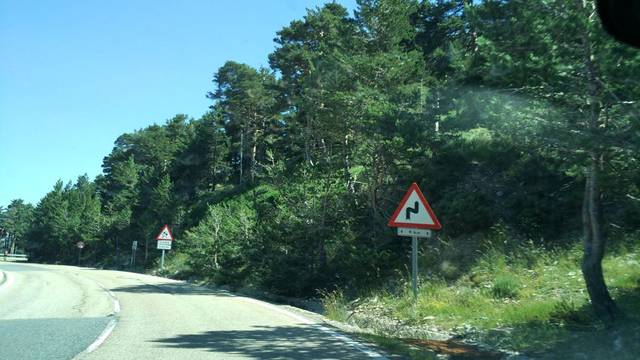
Region: Spain
Coordinates: 40.791, -3.997